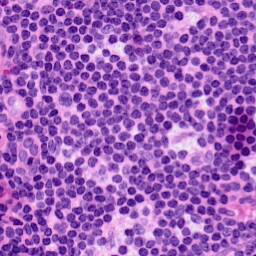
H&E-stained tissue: LymphNode